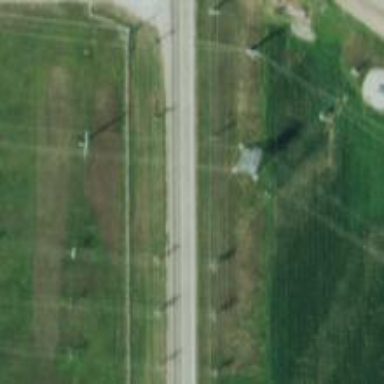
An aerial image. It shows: Lattice structure tower.